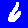
Digit: 6